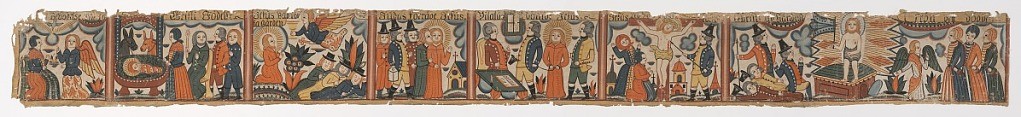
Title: Bonad
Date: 1775–1825
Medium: Hand painted on canvas
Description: Bonad is divided into seven narratives including Jesus in the Garden of Gethsemane, Jesus forgiving Judas, the crucifixion, the resurrection of Jesus, among others.